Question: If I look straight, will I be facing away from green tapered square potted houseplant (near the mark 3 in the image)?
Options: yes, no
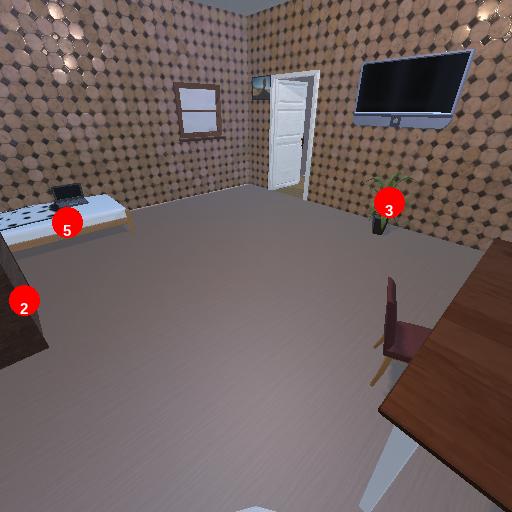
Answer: yes